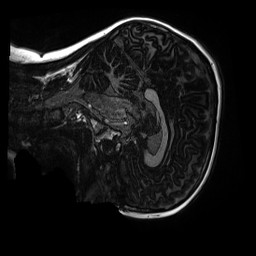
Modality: MP2RAGE
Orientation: sagittal
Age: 9
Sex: male
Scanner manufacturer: siemens
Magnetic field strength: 3 T
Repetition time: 4 s
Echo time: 0.00303 s